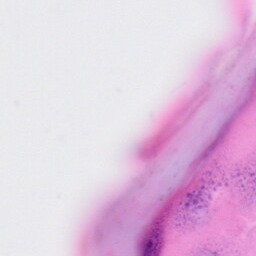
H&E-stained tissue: Skin